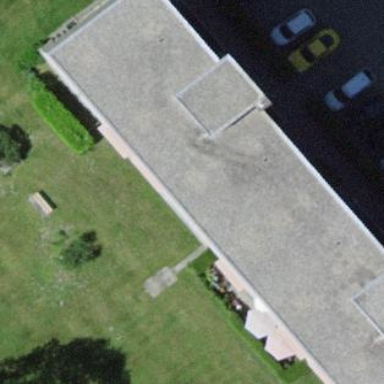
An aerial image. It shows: View of apartment building.